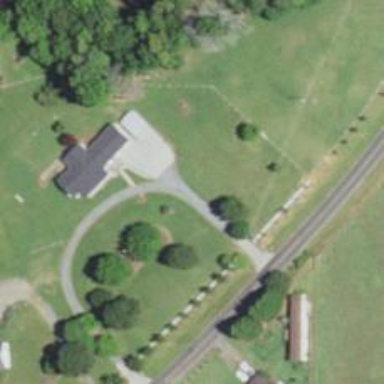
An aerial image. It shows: Driveway leading to service road.